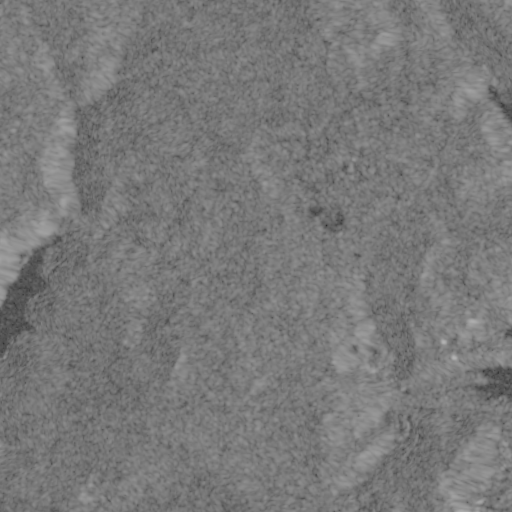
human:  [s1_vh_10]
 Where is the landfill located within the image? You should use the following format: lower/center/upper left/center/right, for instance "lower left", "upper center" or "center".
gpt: The landfill is located in the lower right of the image.
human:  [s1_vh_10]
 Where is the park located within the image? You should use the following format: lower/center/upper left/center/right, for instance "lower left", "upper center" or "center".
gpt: The park is located in the upper center of the image.
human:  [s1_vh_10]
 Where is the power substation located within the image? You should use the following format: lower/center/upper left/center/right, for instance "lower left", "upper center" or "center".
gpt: The power substation is located in the lower right of the image.
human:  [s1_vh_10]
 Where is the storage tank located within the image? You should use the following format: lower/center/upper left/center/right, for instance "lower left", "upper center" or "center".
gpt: The storage tank is located in the lower right of the image.
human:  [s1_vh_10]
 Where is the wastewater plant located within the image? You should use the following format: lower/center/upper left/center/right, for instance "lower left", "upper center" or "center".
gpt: The wastewater plant is located in the lower right of the image.
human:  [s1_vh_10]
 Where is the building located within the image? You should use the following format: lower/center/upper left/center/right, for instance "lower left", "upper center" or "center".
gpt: There is no building in the image.

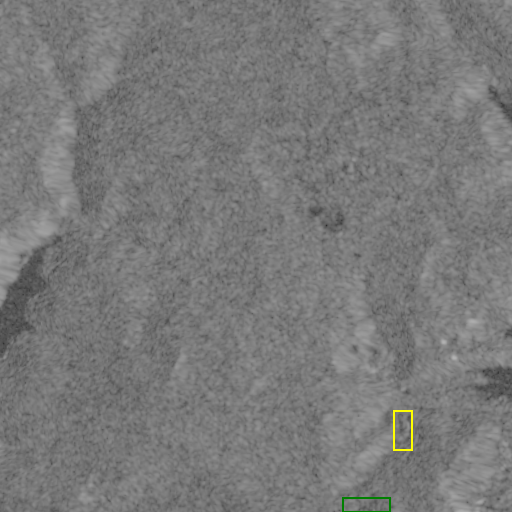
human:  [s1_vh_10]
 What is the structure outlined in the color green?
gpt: The structure outlined in green is a landfill.
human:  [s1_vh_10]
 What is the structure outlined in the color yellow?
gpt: The structure outlined in yellow is a wastewater plant.
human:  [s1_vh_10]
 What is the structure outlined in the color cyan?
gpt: There is no cyan outline.